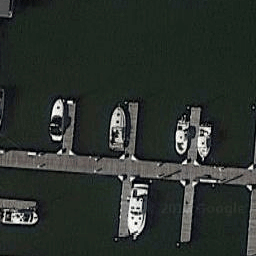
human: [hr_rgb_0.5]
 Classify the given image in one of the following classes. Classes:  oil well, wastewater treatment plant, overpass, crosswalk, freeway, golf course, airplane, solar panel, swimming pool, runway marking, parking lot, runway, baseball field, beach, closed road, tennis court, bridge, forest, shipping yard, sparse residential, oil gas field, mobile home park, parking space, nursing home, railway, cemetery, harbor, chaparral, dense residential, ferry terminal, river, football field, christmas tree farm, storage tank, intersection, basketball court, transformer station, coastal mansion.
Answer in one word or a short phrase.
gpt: harbor